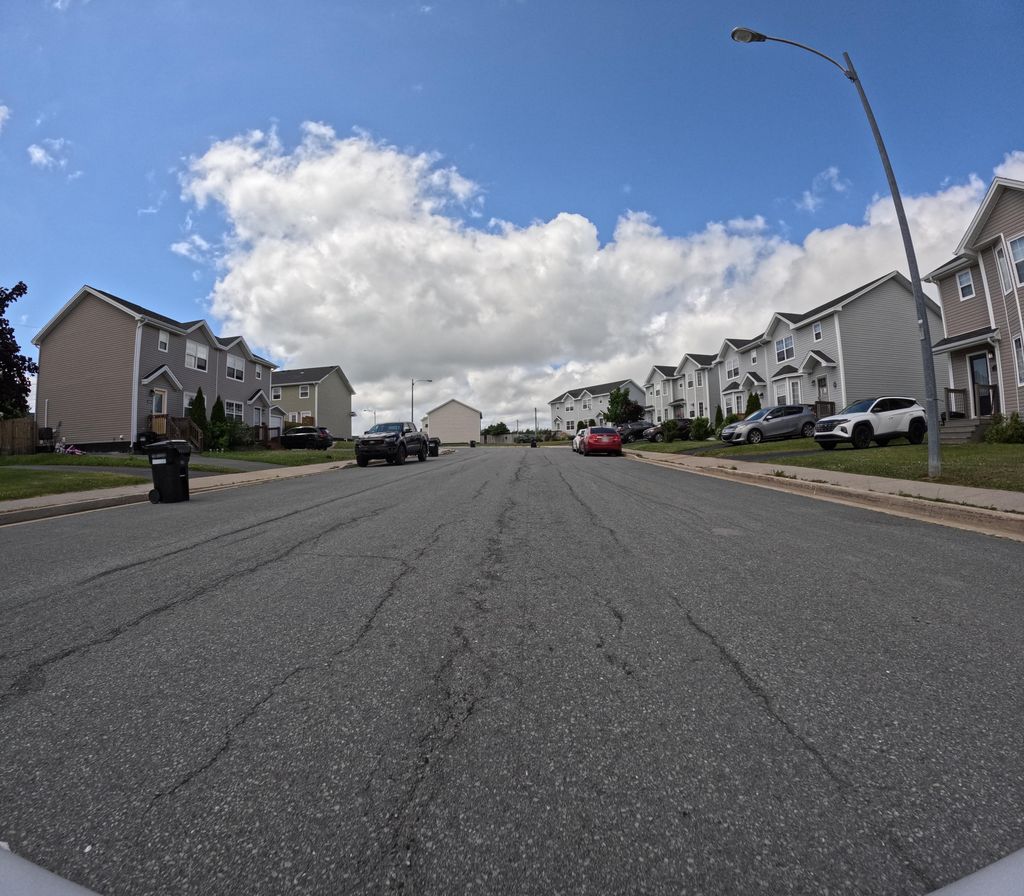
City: st_johns